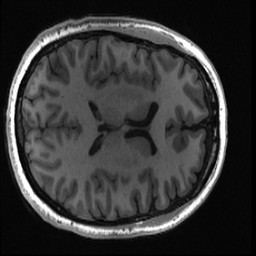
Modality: T1w
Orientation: axial
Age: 38
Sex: female